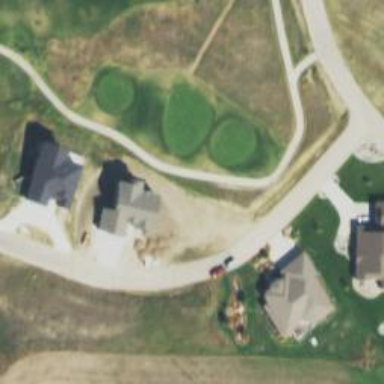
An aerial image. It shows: Path for both roads and golfers.